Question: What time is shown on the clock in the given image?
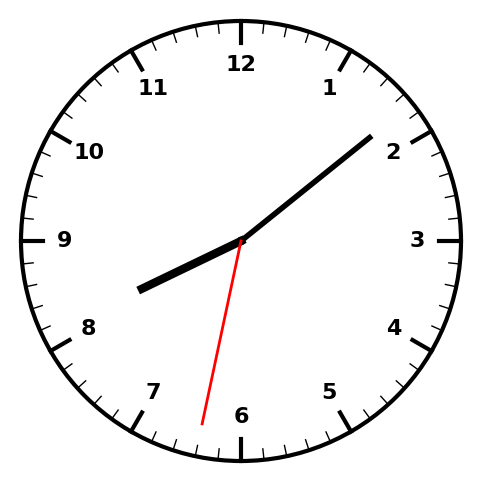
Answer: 08:08:32